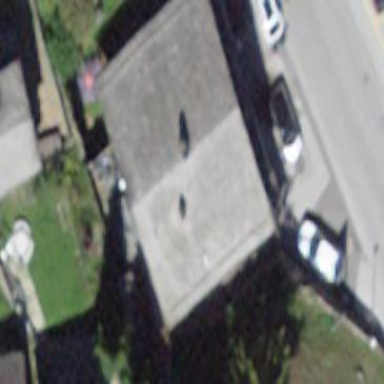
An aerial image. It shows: Building with tile roof.